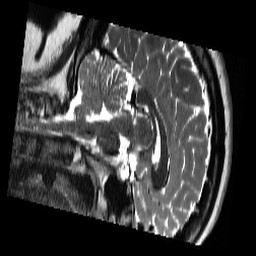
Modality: T2w
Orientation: sagittal
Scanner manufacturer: siemens
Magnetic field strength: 3 T
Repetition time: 13.52 s
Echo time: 0.088 s